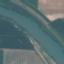
Land use / land cover class: River